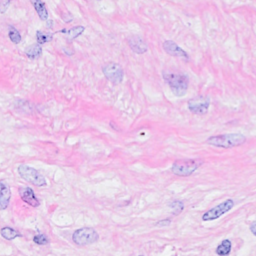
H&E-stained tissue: Breast